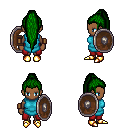
a pixel art fantasy rpg character, female body template, human, dark skin, teal tunic, red pants, green extra-long topknot hairstyle, leather bracers, gold boots, shield, four views (front, back, left, right), 2x2 character sprite sheet, small pixel art, hard edges, no anti-aliasing